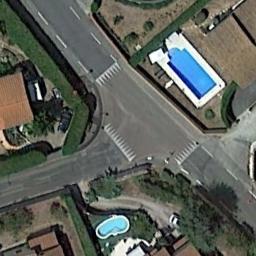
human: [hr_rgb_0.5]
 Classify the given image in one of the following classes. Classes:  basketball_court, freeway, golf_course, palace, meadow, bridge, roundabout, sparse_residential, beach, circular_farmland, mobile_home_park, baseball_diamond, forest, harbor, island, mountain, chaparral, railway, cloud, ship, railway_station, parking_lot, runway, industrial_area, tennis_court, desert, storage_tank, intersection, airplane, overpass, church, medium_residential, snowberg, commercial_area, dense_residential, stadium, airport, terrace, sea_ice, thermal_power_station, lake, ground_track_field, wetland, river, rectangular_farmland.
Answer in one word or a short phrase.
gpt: intersection